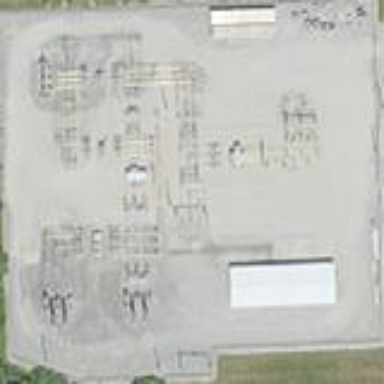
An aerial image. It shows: Power substation surrounded by fence.